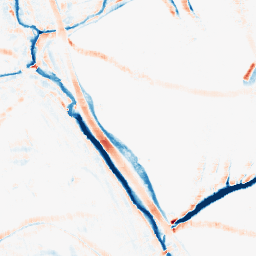
Category: morphological
Decomposition family: morphological_square
Decomposition parameters: operation: average
size: 10
Upsampling method: bspline
Upsampling parameters: scale: 8
Upsampling scale: 8